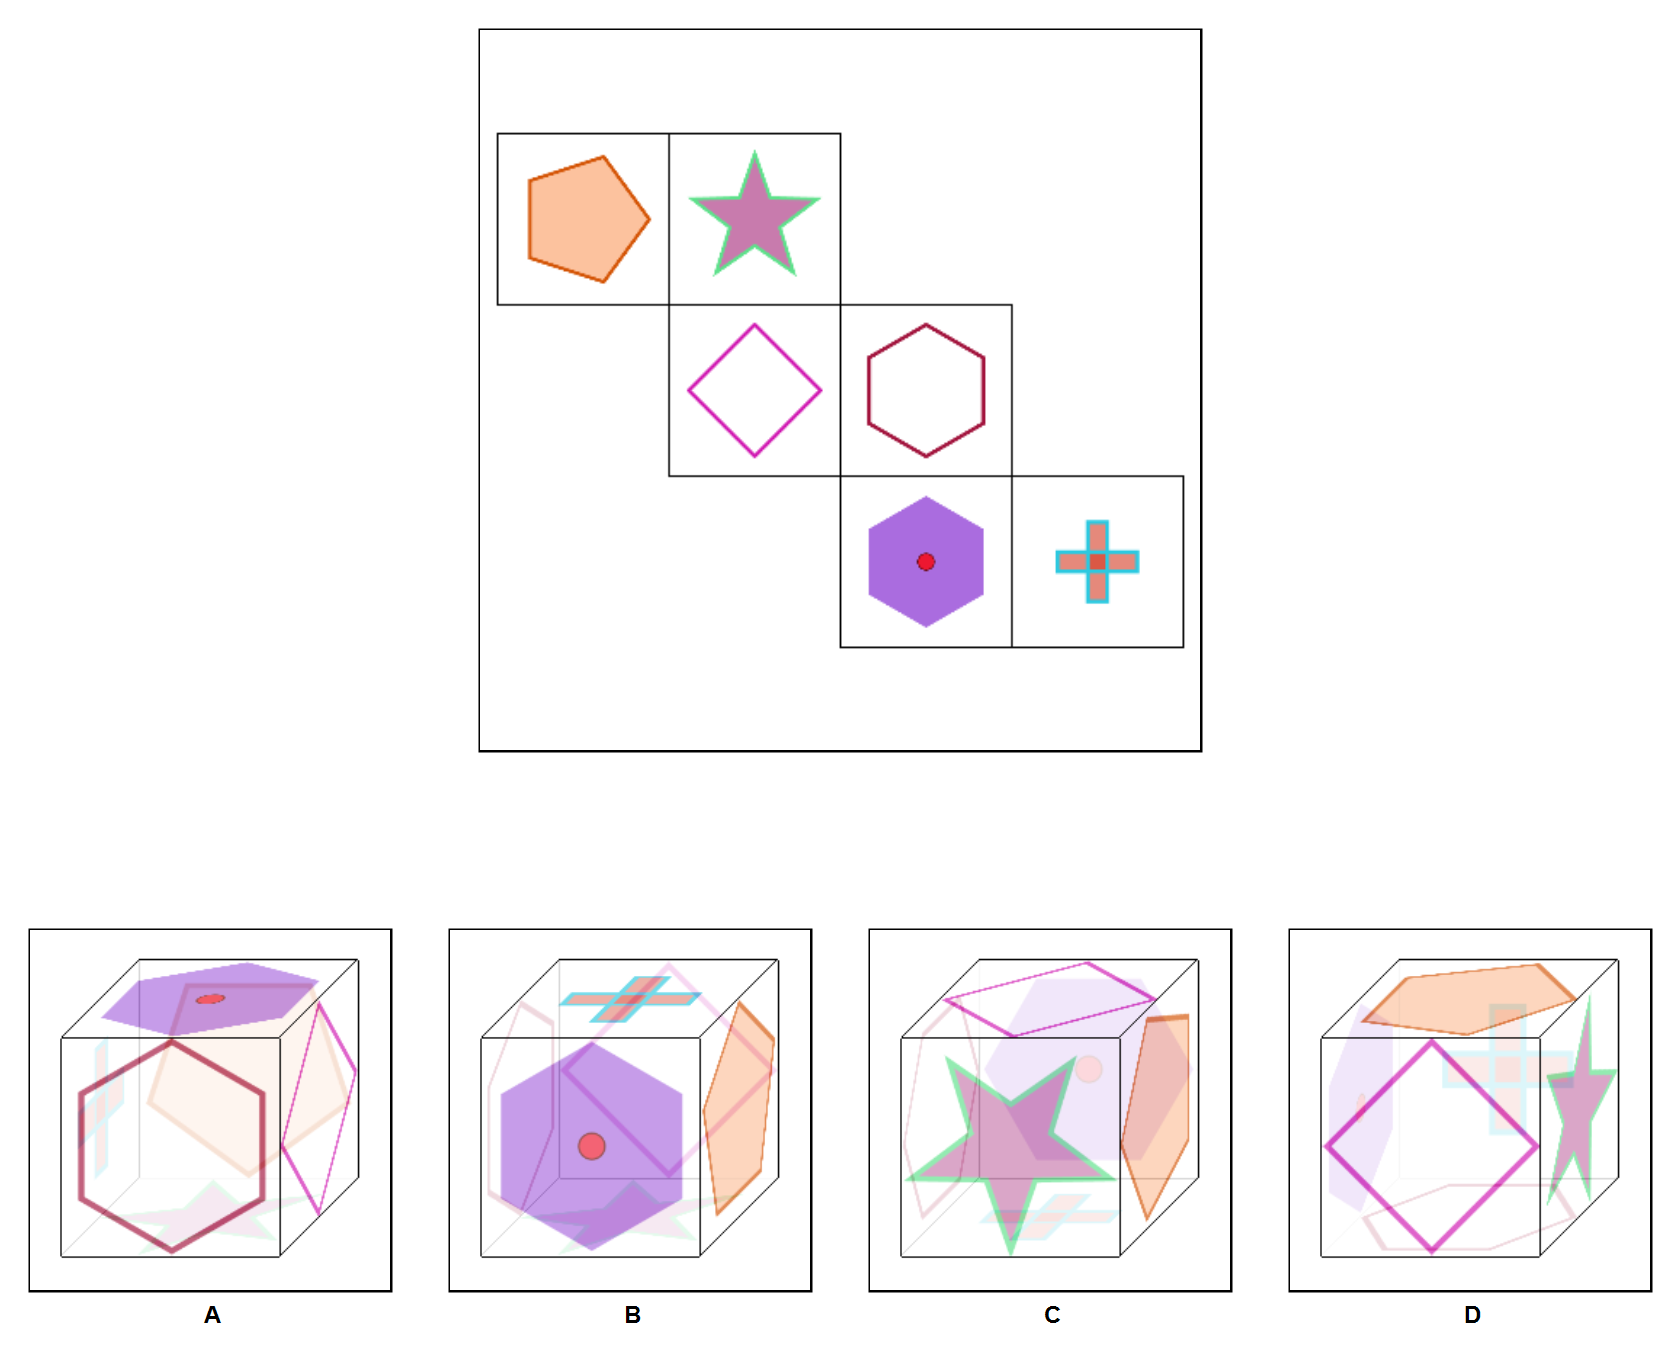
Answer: B